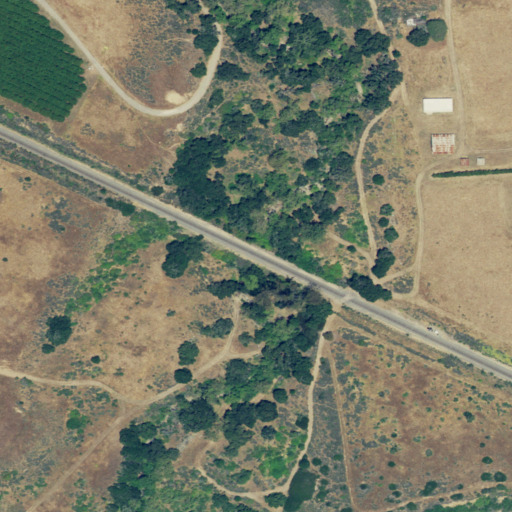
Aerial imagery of valley in California named Gato Canyon containing shrub, grassland, open development, cultivated crops, woody wetlands, and low intensity development